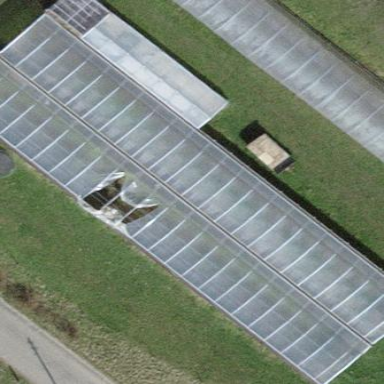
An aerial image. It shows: Greenhouse.